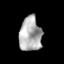
Tissue: lung
Cell type: Endothelial cells
Senescence score: 0.2222
Nuclear area (px): 748
Mean DAPI intensity: 173.961